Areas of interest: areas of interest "Sport and cultural"
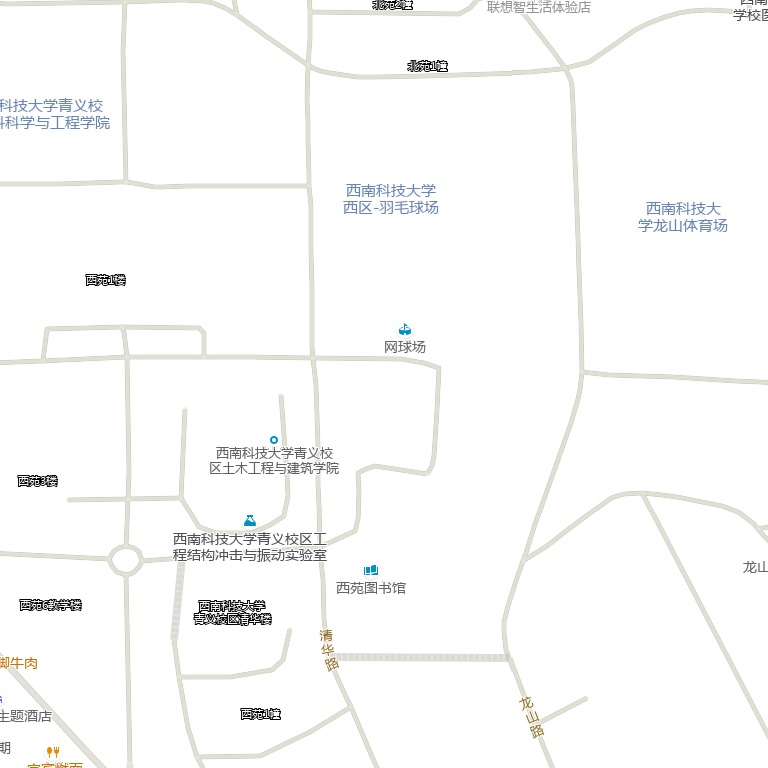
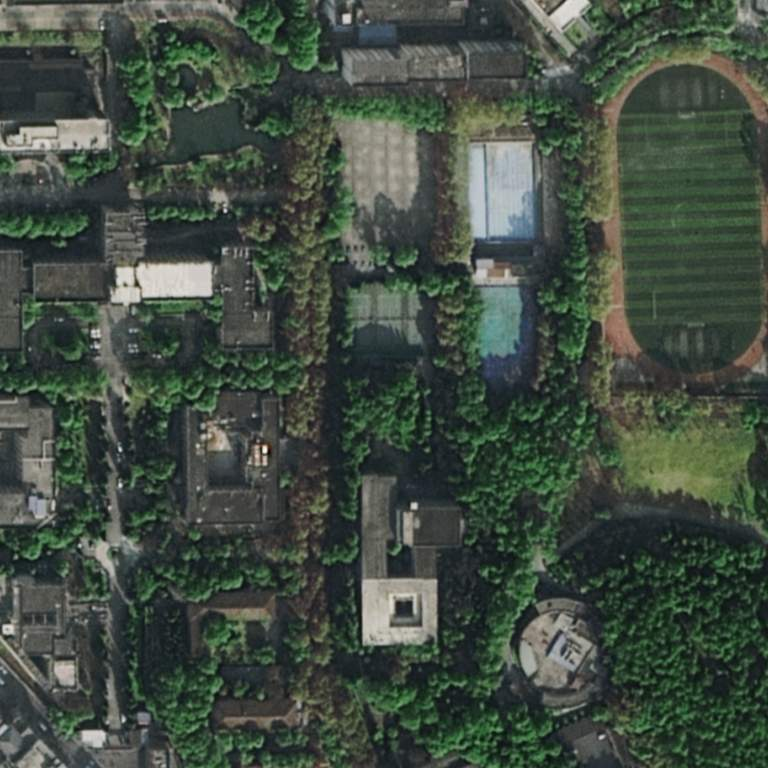